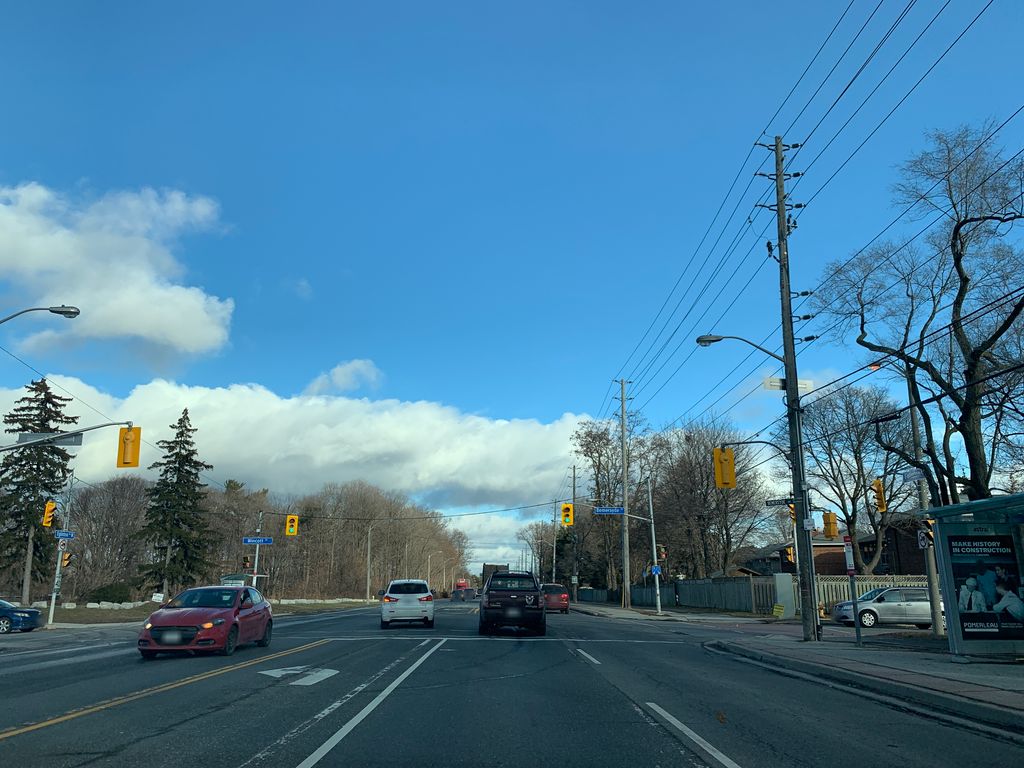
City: toronto